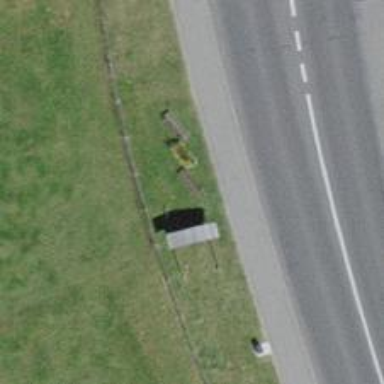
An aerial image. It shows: Bench.